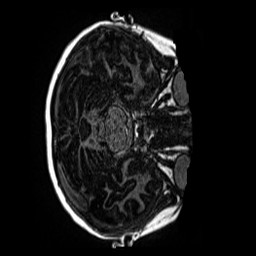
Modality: MP2RAGE
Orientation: axial
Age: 11
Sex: female
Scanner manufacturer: siemens
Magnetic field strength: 3 T
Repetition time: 4 s
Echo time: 0.00299 s